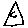
Label: triangle